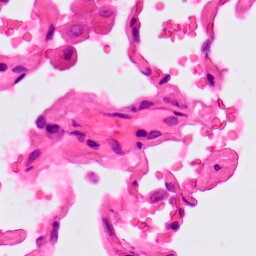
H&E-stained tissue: Lung